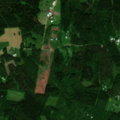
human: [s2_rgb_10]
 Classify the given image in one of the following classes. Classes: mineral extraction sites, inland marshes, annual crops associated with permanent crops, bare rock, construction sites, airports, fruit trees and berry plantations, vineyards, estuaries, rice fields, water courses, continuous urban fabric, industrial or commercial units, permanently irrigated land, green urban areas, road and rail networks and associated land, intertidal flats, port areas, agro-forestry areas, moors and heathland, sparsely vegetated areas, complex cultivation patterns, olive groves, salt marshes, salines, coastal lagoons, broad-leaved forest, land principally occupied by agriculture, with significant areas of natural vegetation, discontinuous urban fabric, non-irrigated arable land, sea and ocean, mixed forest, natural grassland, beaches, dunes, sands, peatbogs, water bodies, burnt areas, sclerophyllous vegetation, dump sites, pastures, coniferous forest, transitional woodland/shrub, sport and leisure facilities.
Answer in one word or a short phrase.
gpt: coniferous forest, mixed forest